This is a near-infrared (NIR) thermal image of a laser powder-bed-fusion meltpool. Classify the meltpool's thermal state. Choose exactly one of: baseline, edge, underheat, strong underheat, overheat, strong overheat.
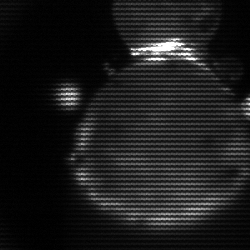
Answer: edge